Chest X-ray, PA view. Patient: 55 years old, sex F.
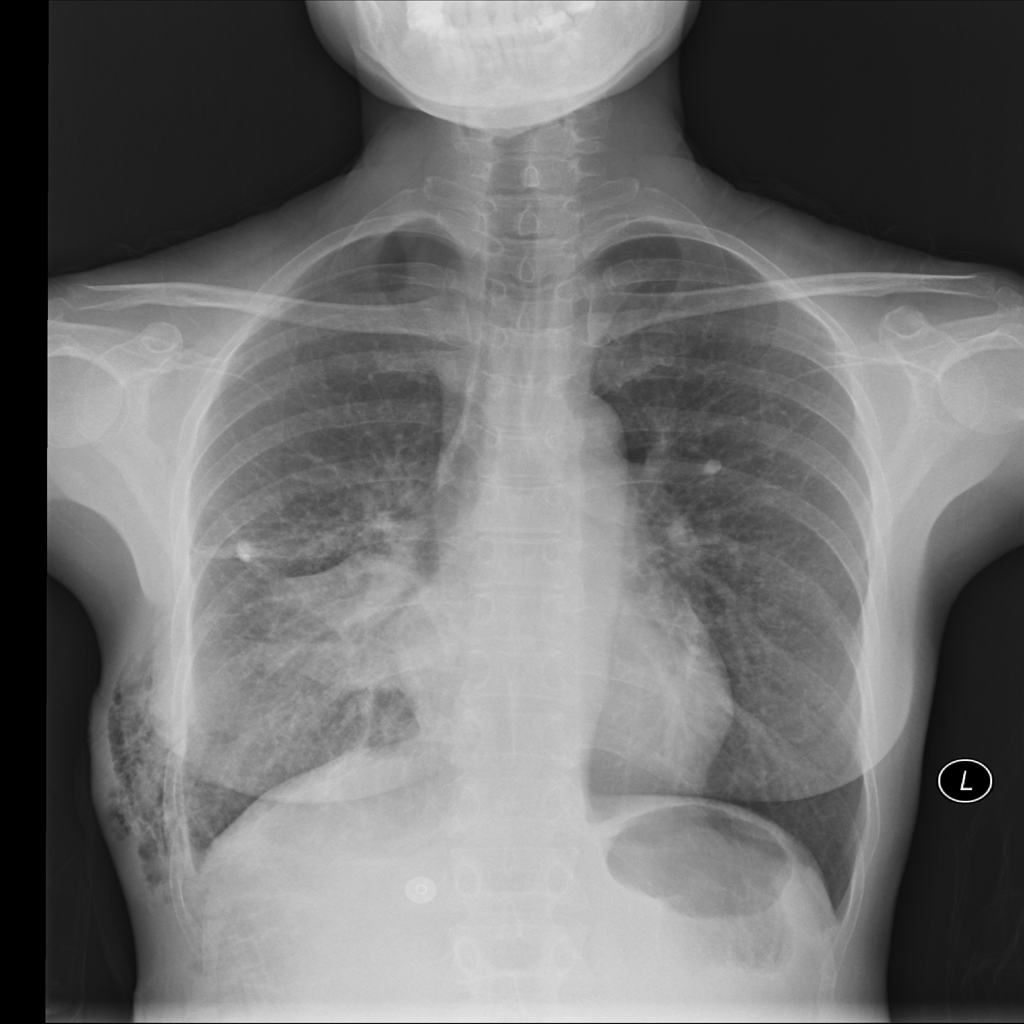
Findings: Effusion, Emphysema, Pneumothorax